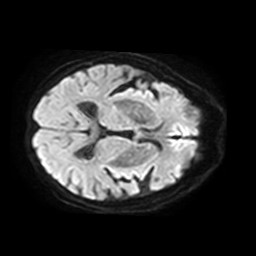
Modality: TRACE
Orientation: axial
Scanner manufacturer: philips
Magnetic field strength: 3 T
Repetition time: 3.758 s
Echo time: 0.06024 s